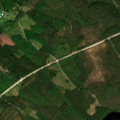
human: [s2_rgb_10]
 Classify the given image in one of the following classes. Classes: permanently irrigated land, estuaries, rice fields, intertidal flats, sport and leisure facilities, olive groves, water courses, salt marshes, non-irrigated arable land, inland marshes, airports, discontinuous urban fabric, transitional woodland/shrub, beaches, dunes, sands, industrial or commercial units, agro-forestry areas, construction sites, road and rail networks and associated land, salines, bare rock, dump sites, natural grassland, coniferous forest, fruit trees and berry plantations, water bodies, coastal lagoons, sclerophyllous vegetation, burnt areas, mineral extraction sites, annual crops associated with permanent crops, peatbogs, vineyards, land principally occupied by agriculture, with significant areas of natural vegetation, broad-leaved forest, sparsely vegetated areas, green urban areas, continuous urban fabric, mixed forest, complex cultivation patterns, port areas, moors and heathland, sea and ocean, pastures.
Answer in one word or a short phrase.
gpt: coniferous forest, mixed forest